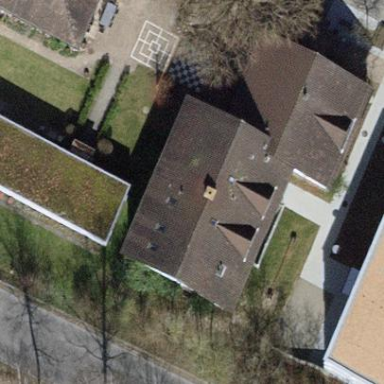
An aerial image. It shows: Building with tiled roof.